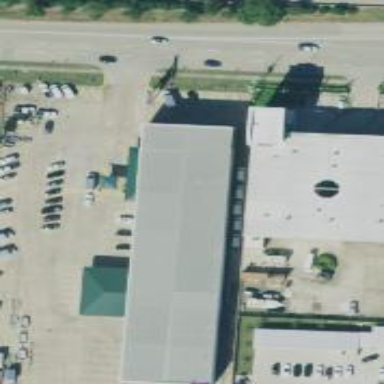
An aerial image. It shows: Building that houses furniture shop.